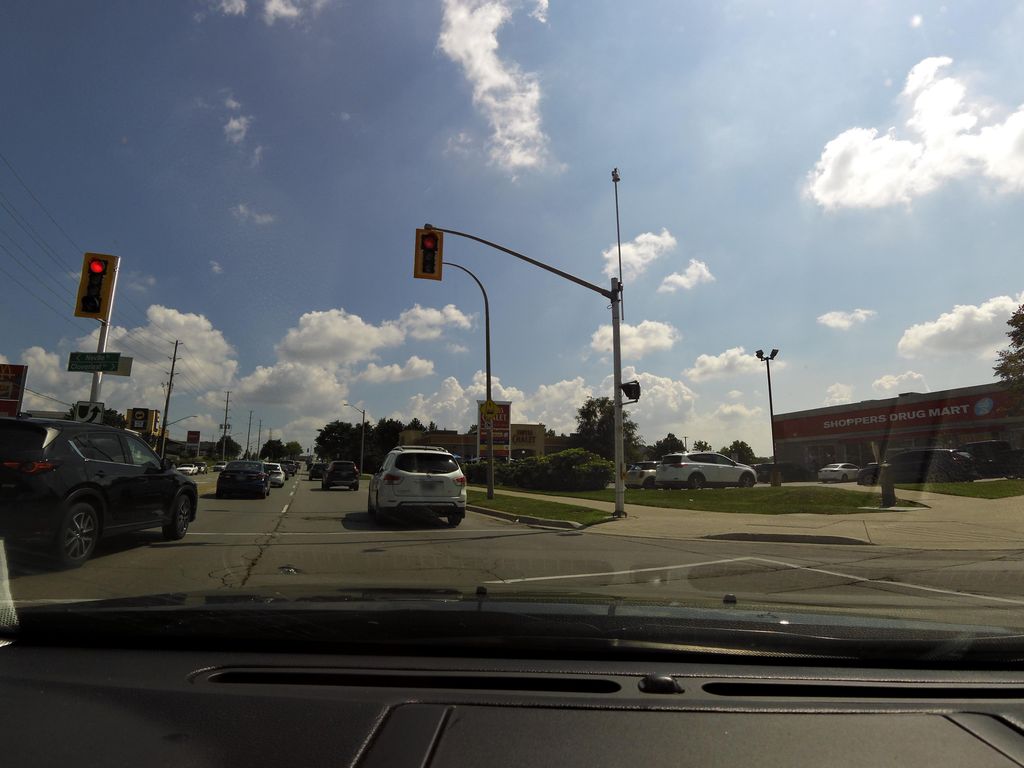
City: hamilton